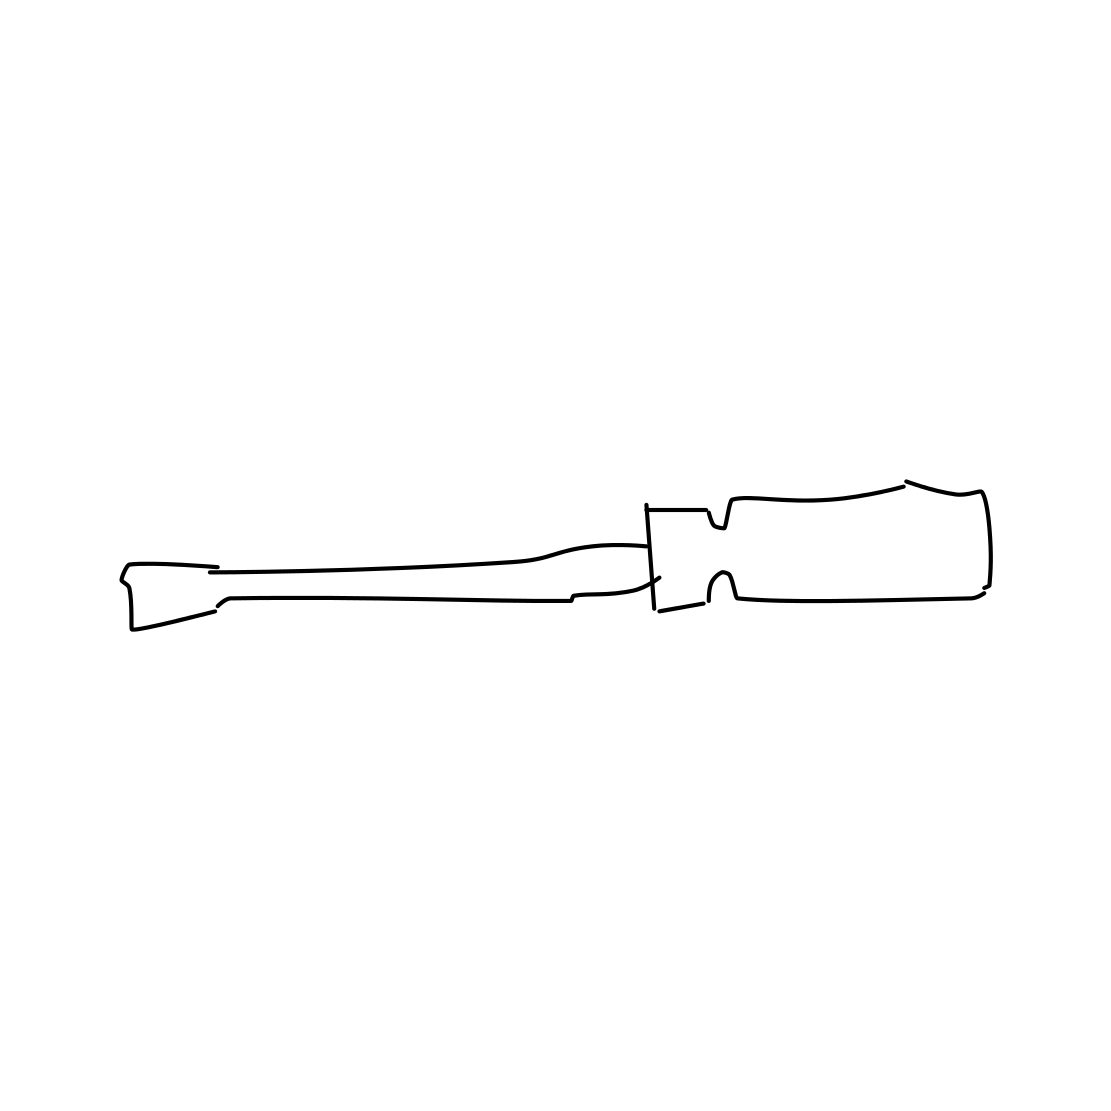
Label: screwdriver